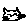
Label: cat